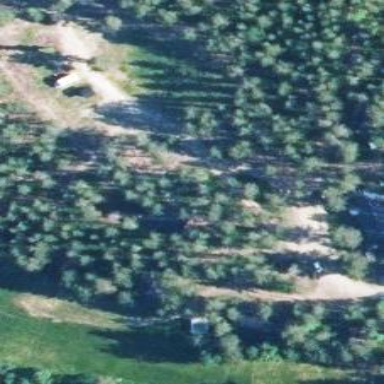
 ideal for outdoor enthusiasts and travelers."